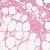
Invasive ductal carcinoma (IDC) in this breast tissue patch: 0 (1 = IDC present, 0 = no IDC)